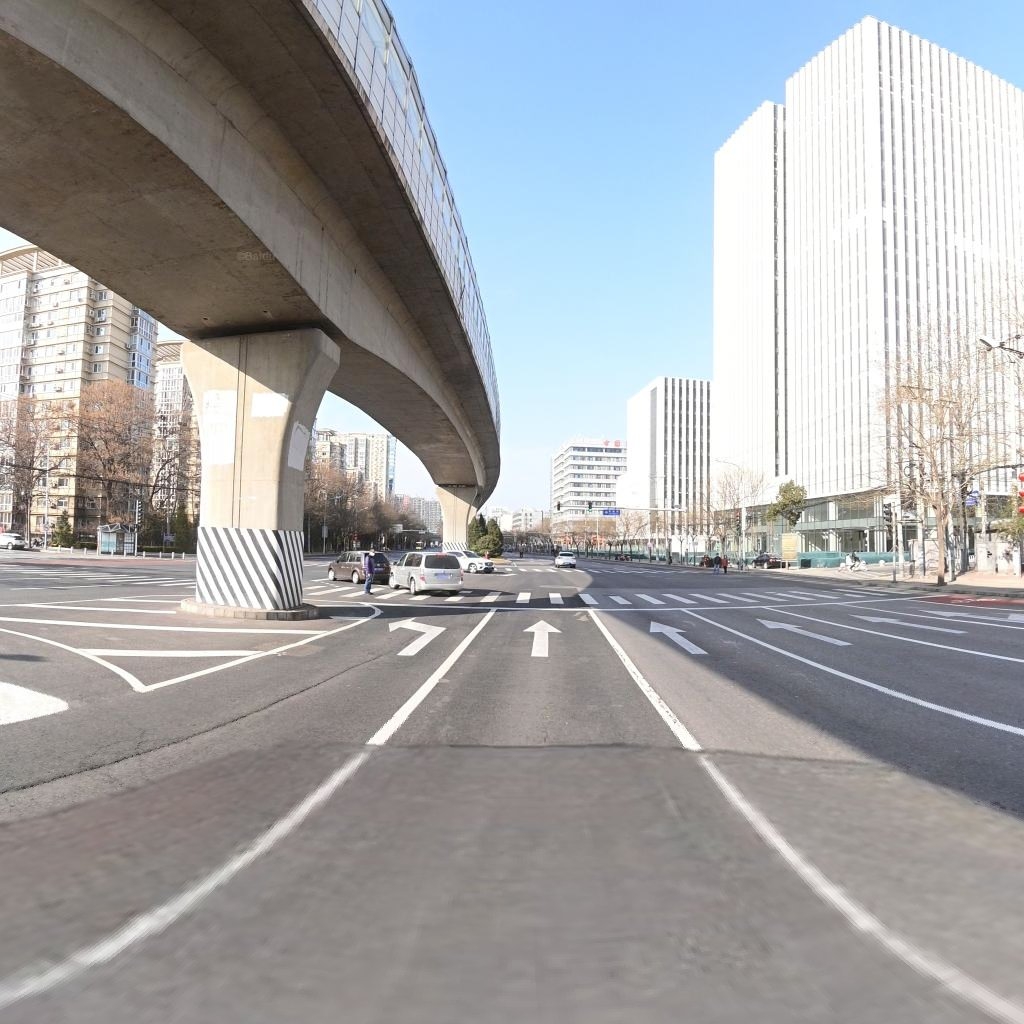
Region: Chaoyang
Road damage annotations: longitudinal crack